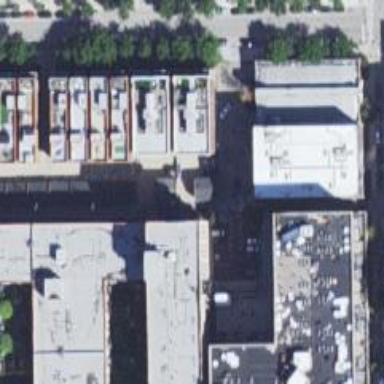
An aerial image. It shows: Alleyway designated as service road.